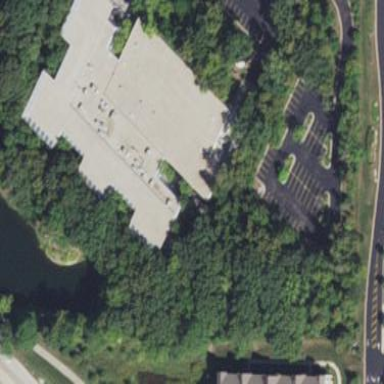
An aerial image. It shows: Commercial building.